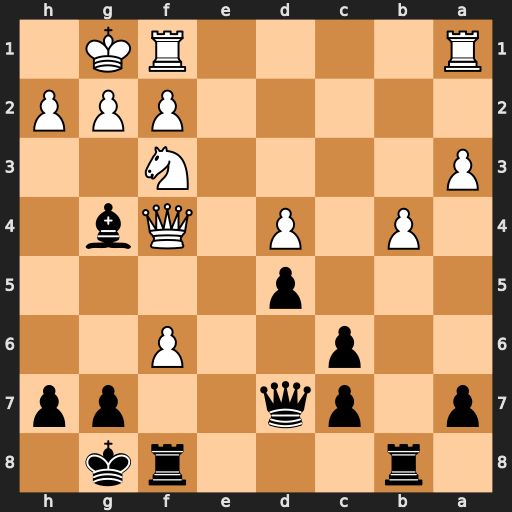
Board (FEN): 1r3rk1/p1pq2pp/2p2P2/3p4/1P1P1Qb1/P4N2/5PPP/R4RK1
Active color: b
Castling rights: -
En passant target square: -
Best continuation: Rxf6 Ne5 Rxf4 Nxd7 Bxd7